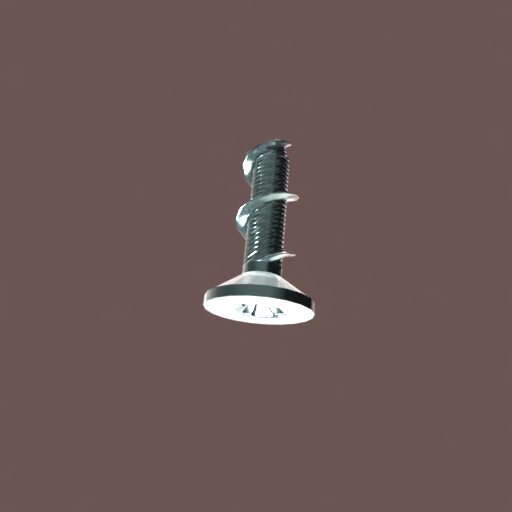
Label: screw